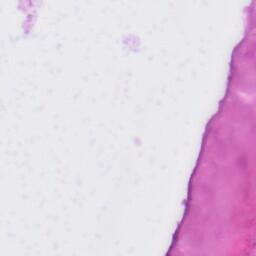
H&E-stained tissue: Liver